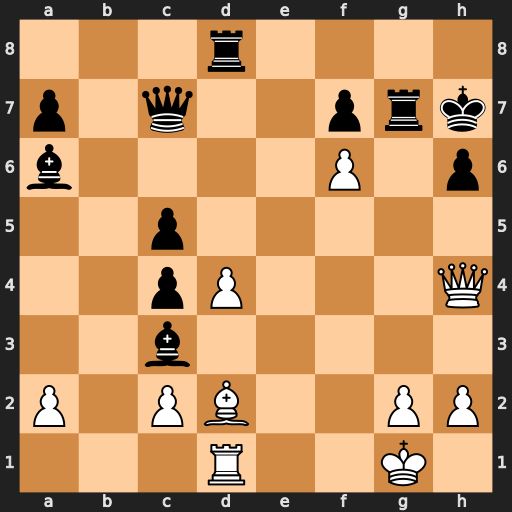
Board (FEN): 3r4/p1q2prk/b4P1p/2p5/2pP3Q/2b5/P1PB2PP/3R2K1
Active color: w
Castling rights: -
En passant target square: -
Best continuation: Qxh6+ Kg8 Qxg7#